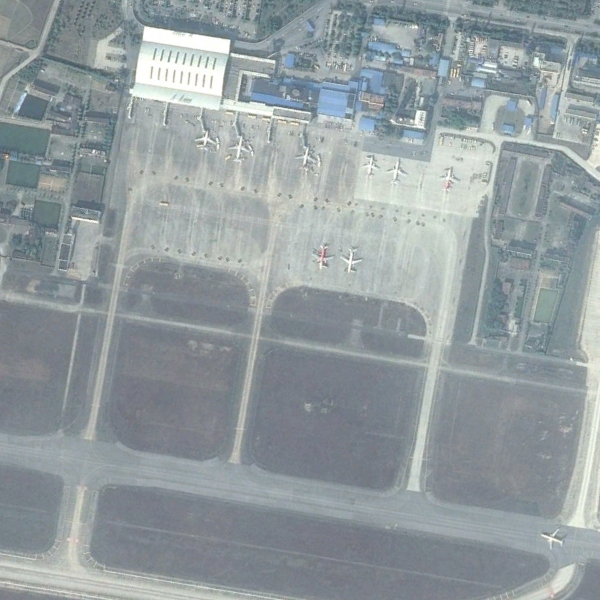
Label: Airport